Field crop: maize
Growth stage: 2
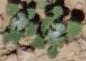
Species: chenopodium